Question: What is the value of this measurement?
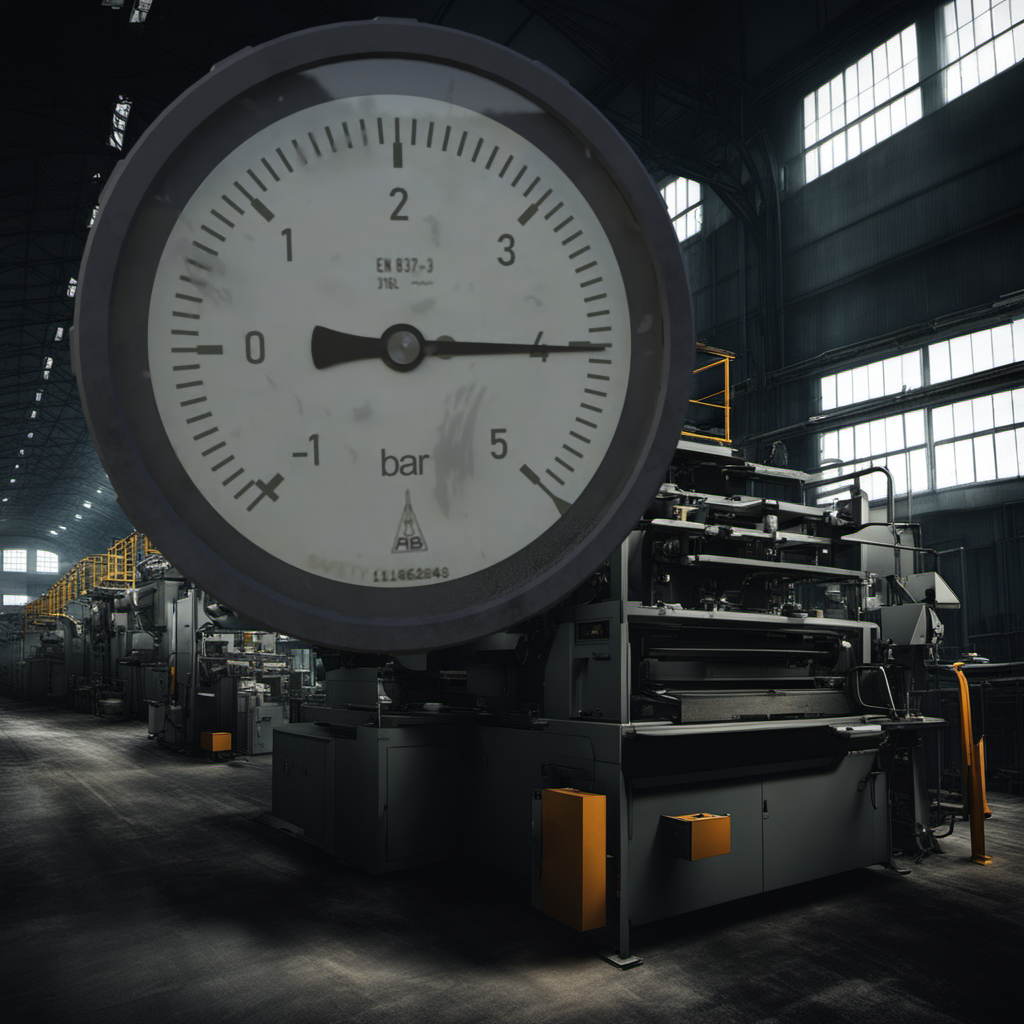
Answer: The result is 4.05
Question: What is the range of this measurement?
Answer: The range is from -1 to 5
Question: What is the minimum and maximum value range of the measurement in the image?
Answer: The minimum value is -1 and the maximum value is 5